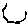
Label: hexagon